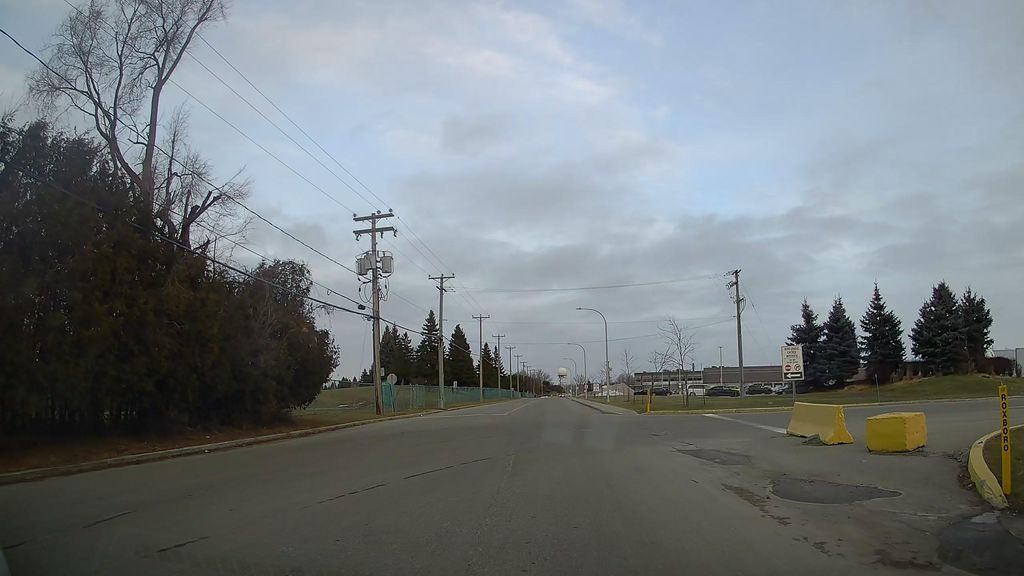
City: montreal